Question: This is a screenshot of what i mean i marked it with a circle.

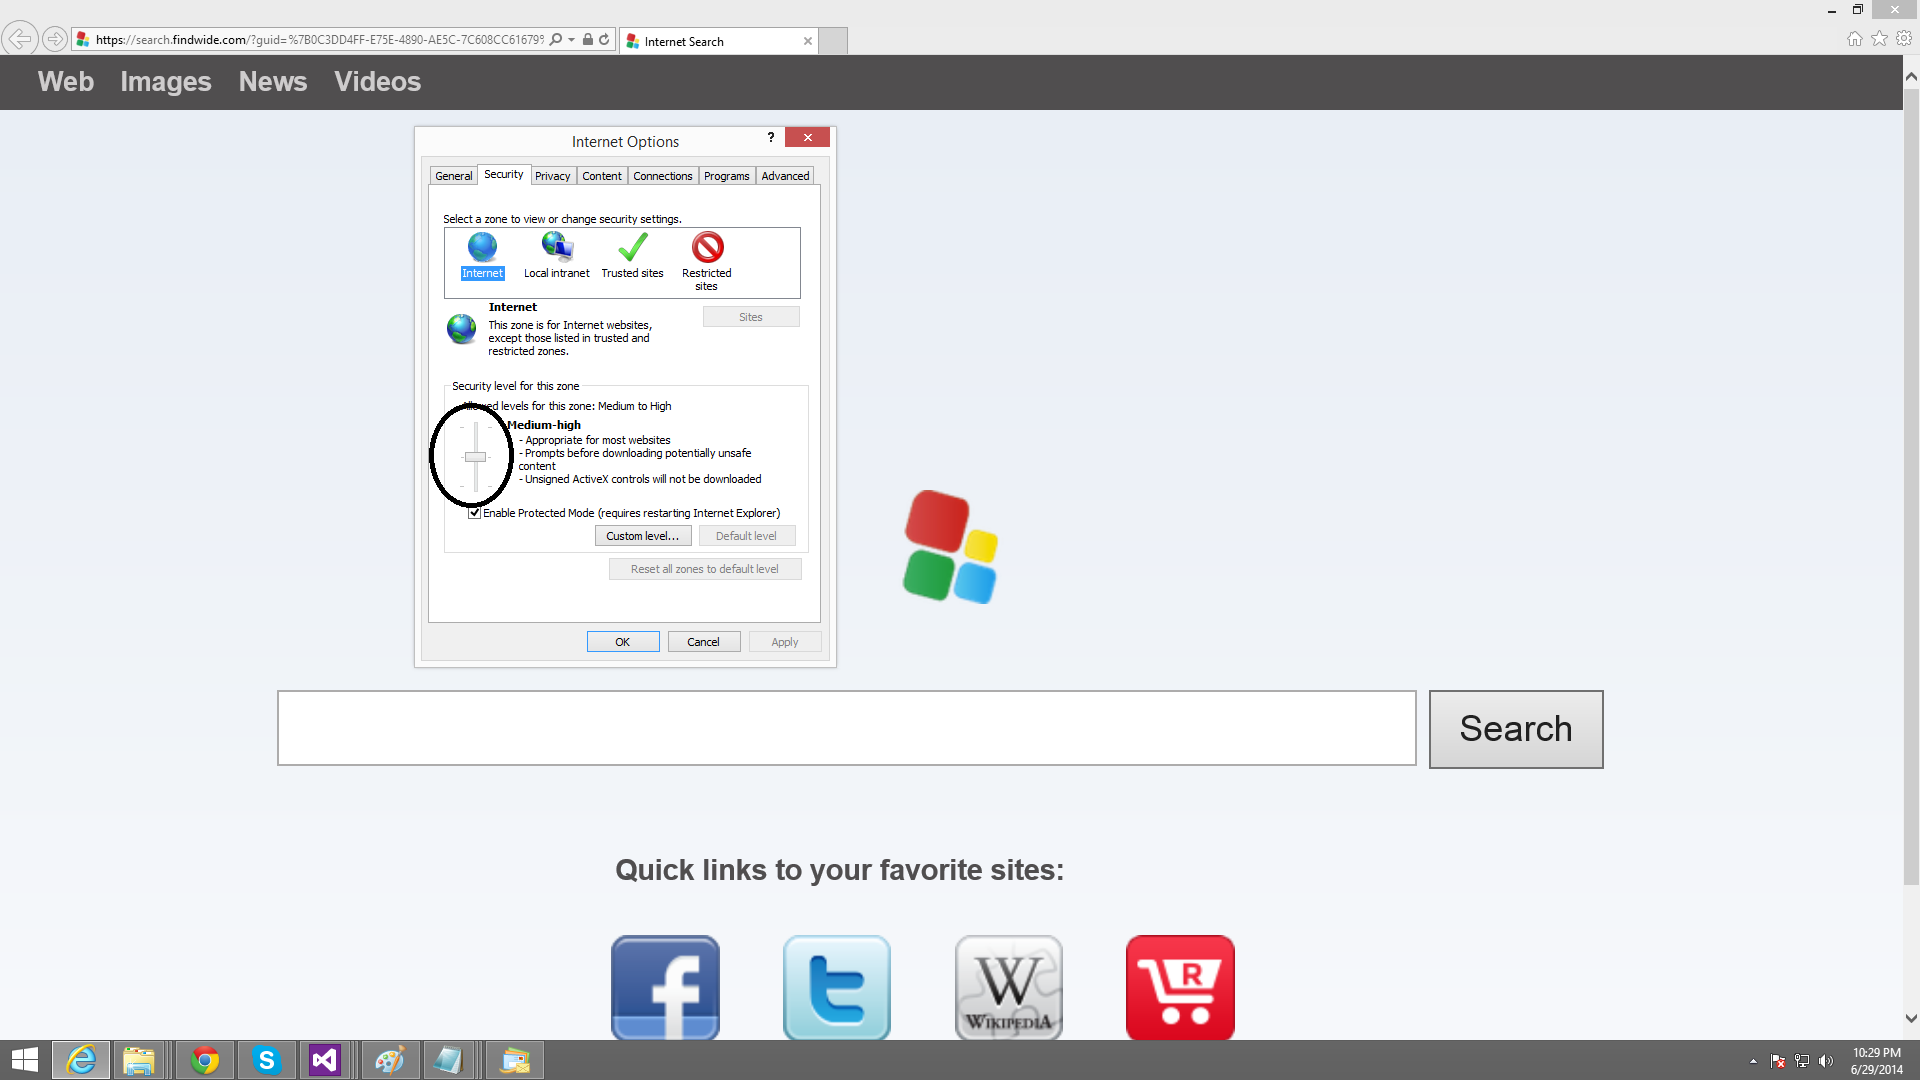
Answer: Have a look at the <URL> control!